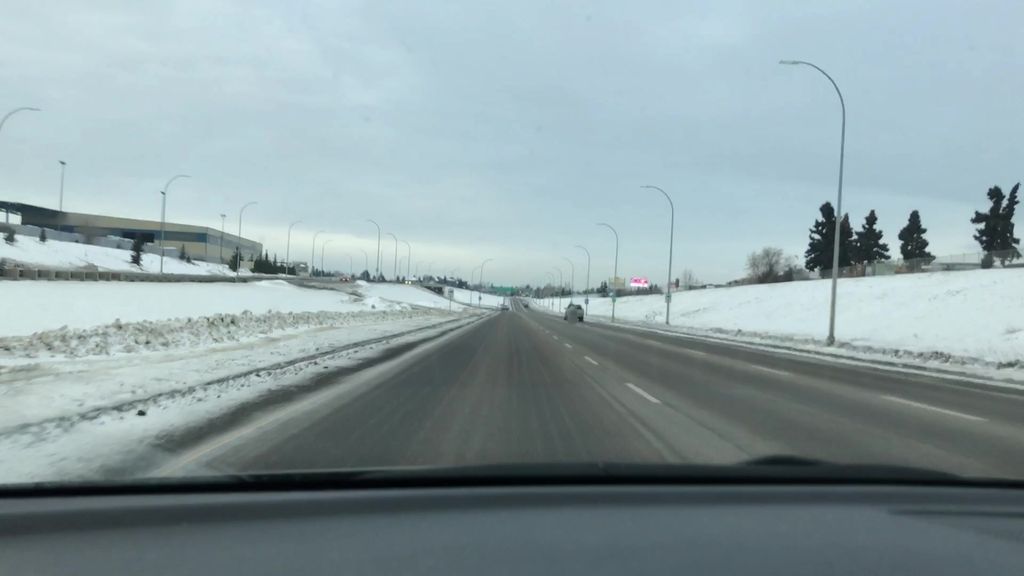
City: edmonton